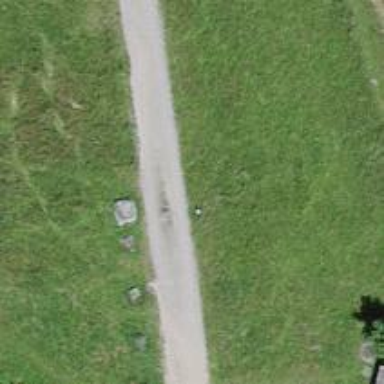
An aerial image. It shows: Bollard barrier.